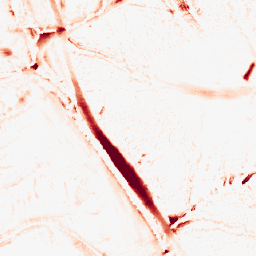
Category: morphological
Decomposition family: morphological_diamond
Decomposition parameters: operation: opening
radius: 15
Upsampling method: nearest
Upsampling parameters: scale: 2
Upsampling scale: 2